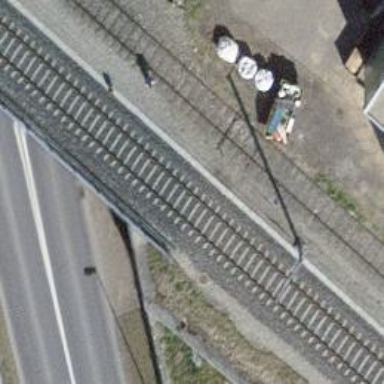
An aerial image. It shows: Single-track railway bridge with contact lines for electrification.